Question: I have 1 'label' and 1 'UICollectionView' in an overall 'view'. I'm trying to get them like the image below:

I can't use the storyboard to apply auto-layout, I have to do it programmatically, and I'm having difficulty doing that. Here is what I have:
'''
CGRect collectionViewFrame = CGRectMake(0, 20, self.bounds.size.width, self.bounds.size.height - 20);
_datesCollectionView = [[UICollectionView alloc] initWithFrame:collectionViewFrame collectionViewLayout:collectionViewLayout];
_labelToChange = [[UILabel alloc] initWithFrame:CGRectMake(0, 0, self.bounds.size.width, 20)];
[_labelToChange setTranslatesAutoresizingMaskIntoConstraints:NO];
[datesCollectionView setTranslatesAutoresizingMaskIntoConstraints:NO];
[self addConstraints:[NSLayoutConstraint constraintsWithVisualFormat:@"[_labelToChange]-[_datesCollectionView]" options:0 metrics:nil views:NSDictionaryOfVariableBindings(_labelToChange, _datesCollectionView)]];
[self addConstraints:[NSLayoutConstraint constraintsWithVisualFormat:@"V:[_labelToChange]|" options:0 metrics:nil views:NSDictionaryOfVariableBindings(_labelToChange)]];
[self addConstraints:[NSLayoutConstraint constraintsWithVisualFormat:@"H:|[_labelToChange]|" options:0 metrics:nil views:NSDictionaryOfVariableBindings(_labelToChange)]];
[self addConstraints:[NSLayoutConstraint constraintsWithVisualFormat:@"H:|[_datesCollectionView]|" options:0 metrics:nil views:NSDictionaryOfVariableBindings(_datesCollectionView)]];
[self addConstraints:[NSLayoutConstraint constraintsWithVisualFormat:@"V:[_datesCollectionView]|"options:0 metrics:nil views:NSDictionaryOfVariableBindings(_datesCollectionView)]];
'''
When I run it on the simulator, I don't see any of the view's, and I get the following error:
'''
Probably at least one of the constraints in the following list is one you don't want. Try this: (1) look at each constraint and try to figure out which you don't expect; (2) find the code that added the unwanted constraint or constraints and fix it. (Note: If you're seeing NSAutoresizingMaskLayoutConstraints that you don't understand, refer to the documentation for the UIView property translatesAutoresizingMaskIntoConstraints)
(
"<NSLayoutConstraint:0x7fa080d801b0 H:|-(0)-[DIDatepicker:0x7fa080d7f9a0] (Names: '|':UITableViewCellContentView:0x7fa080d7f360 )>",
"<NSLayoutConstraint:0x7fa080d80250 H:[DIDatepicker:0x7fa080d7f9a0]-(0)-| (Names: '|':UITableViewCellContentView:0x7fa080d7f360 )>",
"<NSLayoutConstraint:0x7fa080da9120 H:[UILabel:0x7fa080da8350]-(0)-[UICollectionView:0x7fa081159000]>",
"<NSLayoutConstraint:0x7fa080daa7e0 H:[UILabel:0x7fa080da8350]-(0)-| (Names: '|':DIDatepicker:0x7fa080d7f9a0 )>",
"<NSLayoutConstraint:0x7fa080daab50 H:|-(0)-[UICollectionView:0x7fa081159000] (Names: '|':DIDatepicker:0x7fa080d7f9a0 )>",
"<NSLayoutConstraint:0x7fa080db70c0 'fittingSizeHTarget' H:[UITableViewCellContentView:0x7fa080d7f360(375)]>"
)
Will attempt to recover by breaking constraint
<NSLayoutConstraint:0x7fa080da9120 H:[UILabel:0x7fa080da8350]-(0)-[UICollectionView:0x7fa081159000]>
'''
What am I doing wrong, and what can I do to fix it?
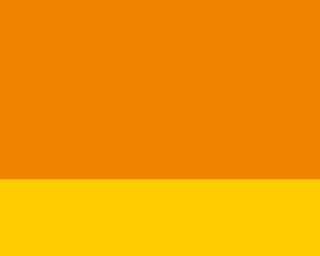
Answer: This line is ambigious:
'''
[self addConstraints:[NSLayoutConstraint constraintsWithVisualFormat:@"[_labelToChange]-[_datesCollectionView]" options:0 metrics:nil views:NSDictionaryOfVariableBindings(_labelToChange, _datesCollectionView)]];
'''
And you don't have any width or height information defined for the views. AutoLayout doesn't have enough information to layout your view.
Try this instead:
'''
NSDictionary *dict = NSDictionaryOfVariableBindings(_labelToChange, _datesCollectionView);
[self addConstraints:[NSLayoutConstraint constraintsWithVisualFormat:@"V:|-0-[_labelToChange(80)]-0-[_datesCollectionView]-0-|" options:0 metrics:nil views:dict]];
[self addConstraints:[NSLayoutConstraint constraintsWithVisualFormat:@"H:|-0-[_labelToChange]-0-|" options:0 metrics:nil views:dict]];
[self addConstraints:[NSLayoutConstraint constraintsWithVisualFormat:@"H:|-0-[_datesCollectionView]-0-|" options:0 metrics:nil views:dict]];
'''
What I've done here is, I have defined the label to be 80 pixels tall and the collectionview then takes the rest of the height of the superview.